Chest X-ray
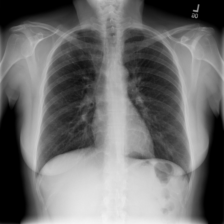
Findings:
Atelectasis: positive
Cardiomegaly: negative
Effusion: negative
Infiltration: negative
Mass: negative
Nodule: negative
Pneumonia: negative
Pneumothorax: negative
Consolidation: negative
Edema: negative
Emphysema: negative
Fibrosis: negative
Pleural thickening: negative
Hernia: negative